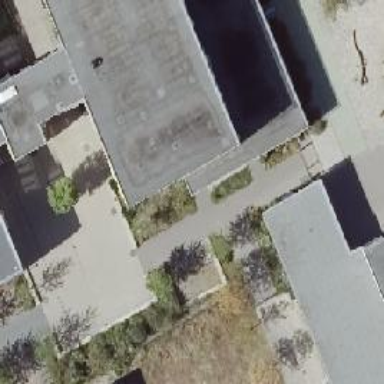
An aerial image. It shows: The building has flat gray roof.